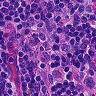
Metastatic tissue present: no